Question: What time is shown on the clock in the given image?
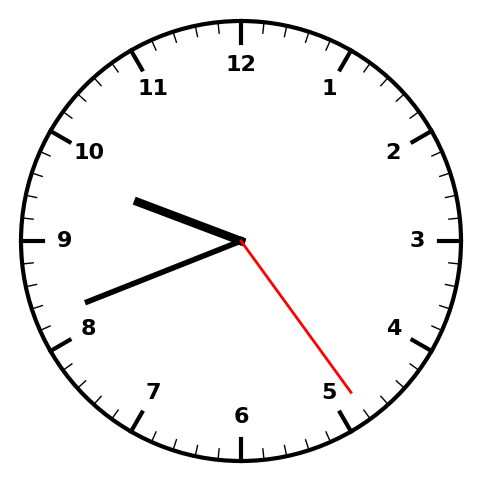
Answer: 09:41:24